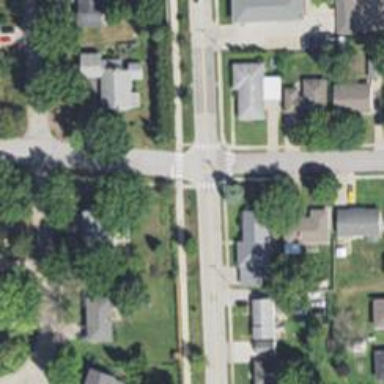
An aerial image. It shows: Residential road with asphalt surface and sidewalk on the left.